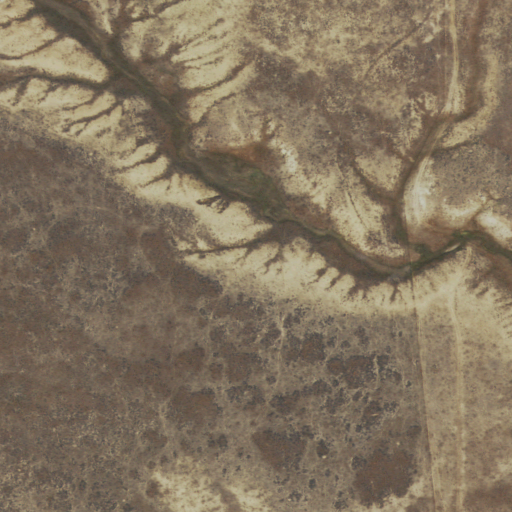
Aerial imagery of valley in Wyoming named Adamson Draw containing shrub and grassland